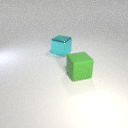
large green rubber cube to the right of large cyan metal cube